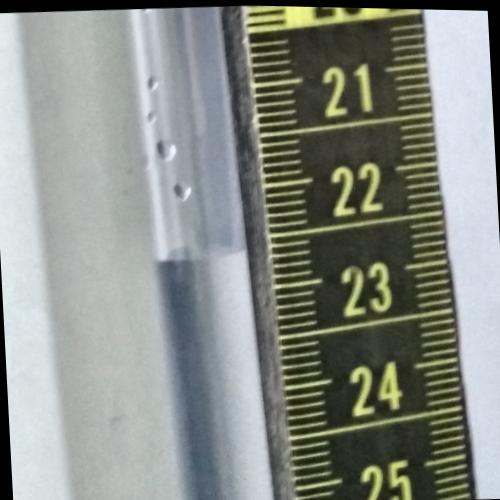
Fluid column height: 22.6 cm